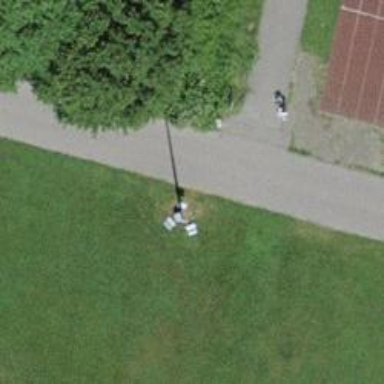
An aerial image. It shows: Bollard barrier.